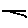
Label: line